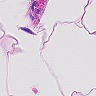
Metastatic tissue present: no